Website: crate-barrel
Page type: delivery-shipping
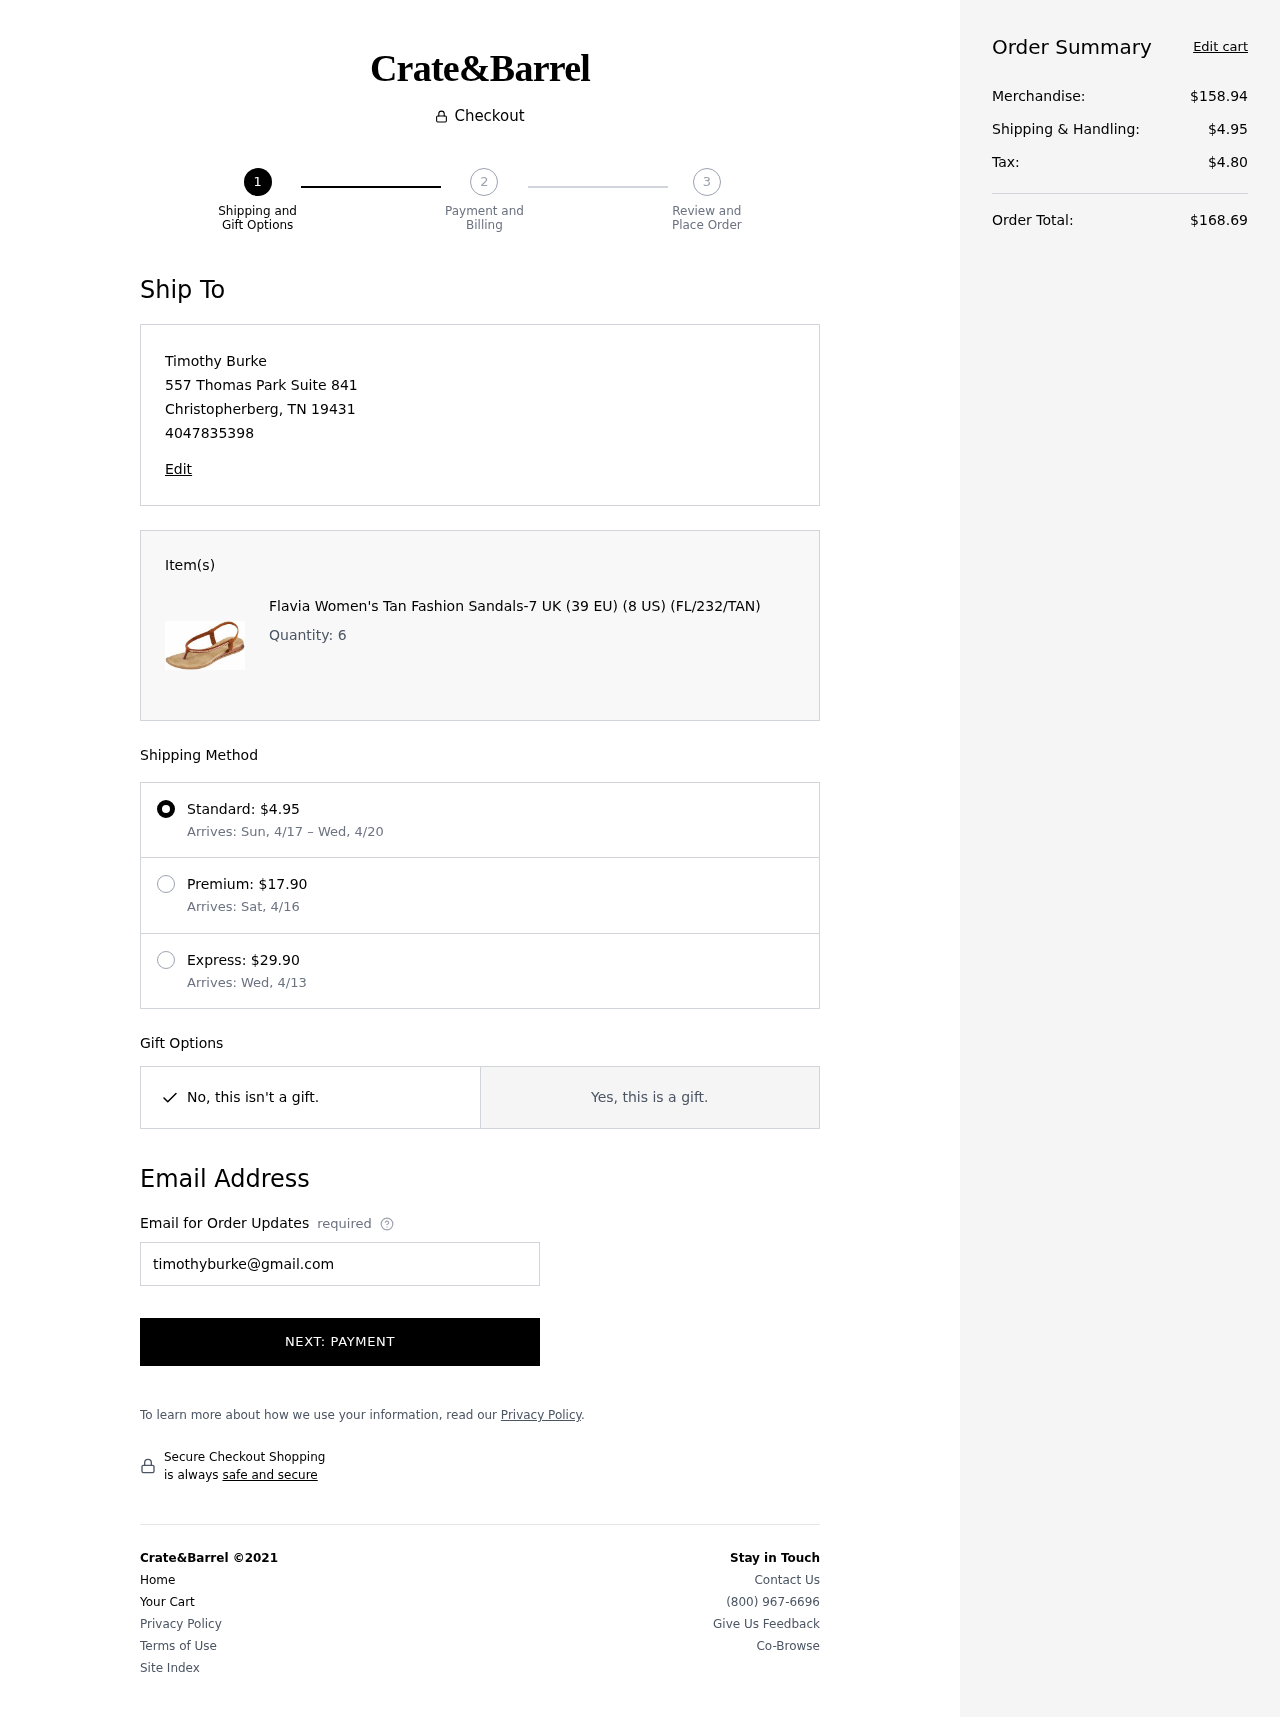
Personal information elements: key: PII_CITY
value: Christopherberg
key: PII_EMAIL
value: timothyburke@gmail.com
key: PII_FULLNAME
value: Timothy Burke
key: PII_PHONE
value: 4047835398
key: PII_POSTCODE
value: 19431
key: PII_STATE_ABBR
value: TN
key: PII_STREET
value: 557 Thomas Park Suite 841
Product elements: key: PRODUCT1_NAME
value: Flavia Women's Tan Fashion Sandals-7 UK (39 EU) (8 US) (FL/232/TAN)
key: PRODUCT1_QUANTITY
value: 6
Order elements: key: ORDER_SHIPPING_COST
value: $4.95
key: ORDER_SHIPPING_DATE
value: Sun, 4/17
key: ORDER_DELIVERY_DATE
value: Wed, 4/20
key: ORDER_SHIPPING_COST2
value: $17.90
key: ORDER_DELIVERY_DATE2
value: Arrives: Sat, 4/16
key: ORDER_SHIPPING_COST3
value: $29.90
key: ORDER_DELIVERY_DATE3
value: Arrives: Wed, 4/13
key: ORDER_SUBTOTAL
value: $158.94
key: ORDER_TAX
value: $4.80
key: ORDER_TOTAL
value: $168.69